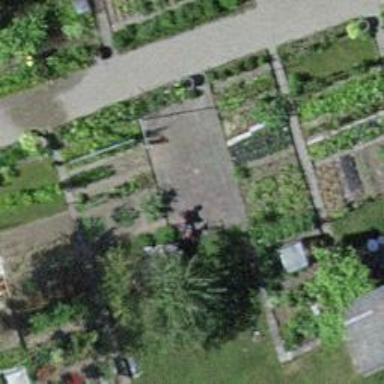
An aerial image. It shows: Garden that is leisure land.